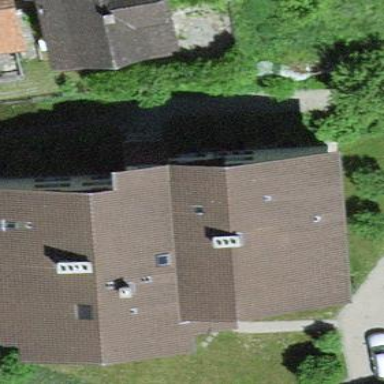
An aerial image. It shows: Image showing building with apartments.